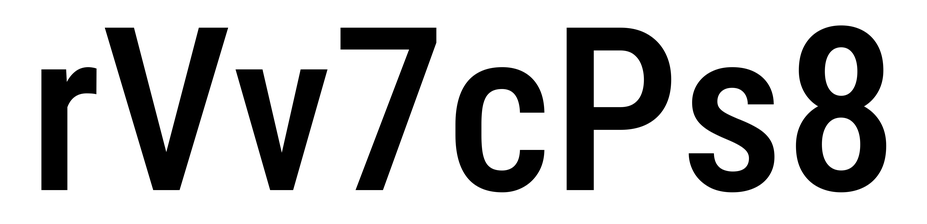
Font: Roboto_Condensed_Medium